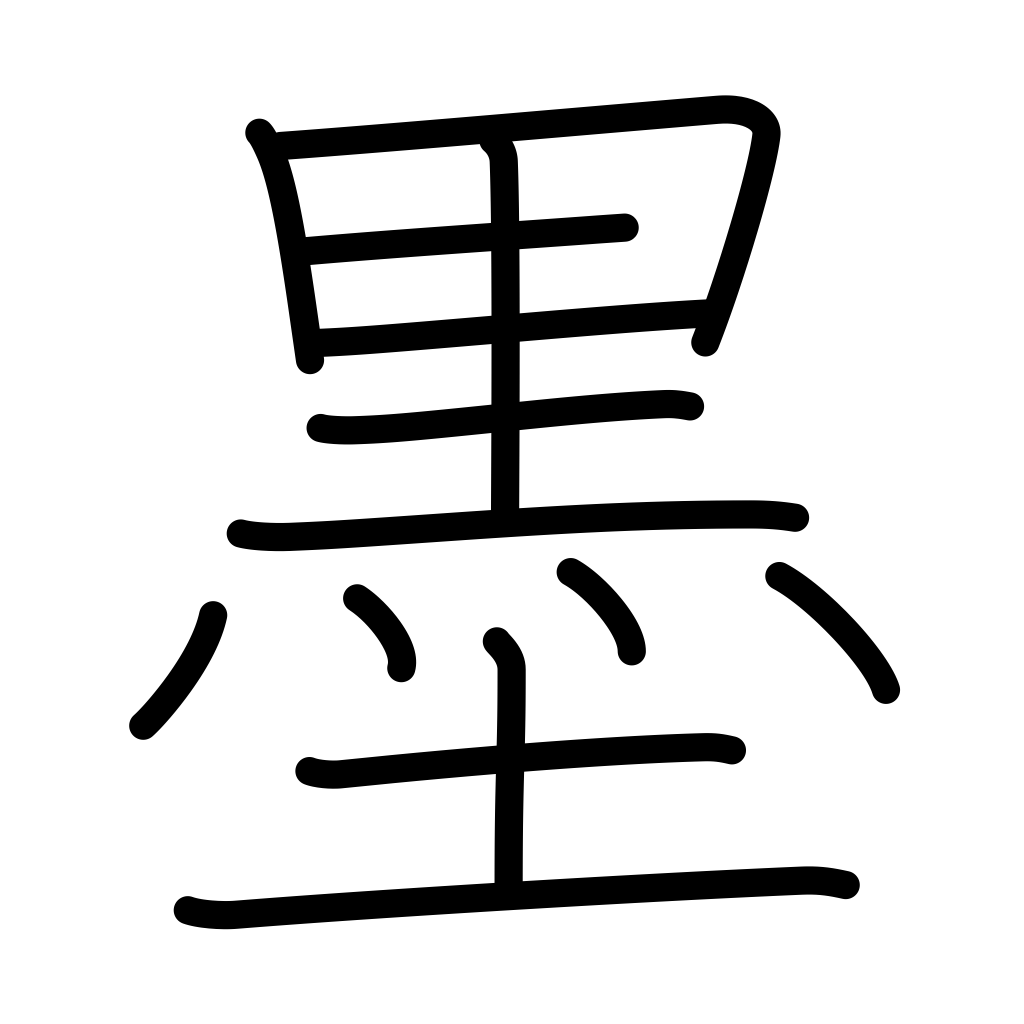
Meaning: India ink, ink stick, Mexico